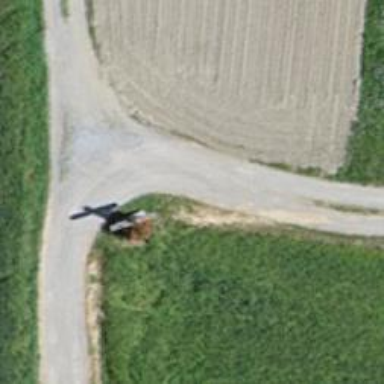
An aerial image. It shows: Historic wayside cross.